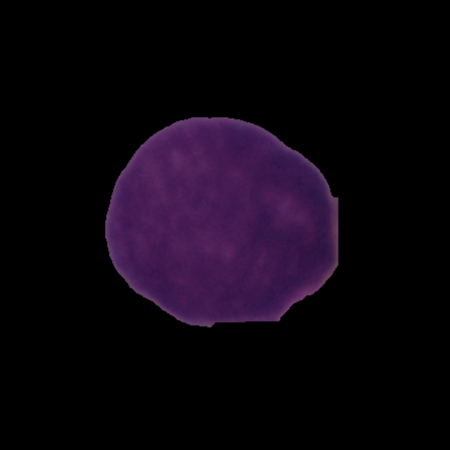
Label: cancer